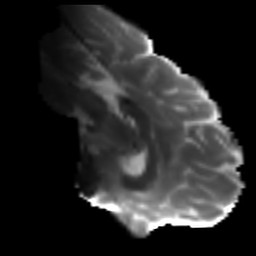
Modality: T2w
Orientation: sagittal
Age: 23
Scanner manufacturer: siemens
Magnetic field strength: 3 T
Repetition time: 4.52 s
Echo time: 0.084 s